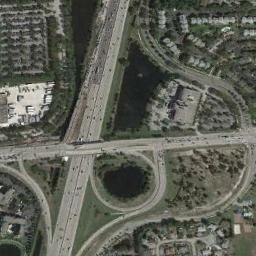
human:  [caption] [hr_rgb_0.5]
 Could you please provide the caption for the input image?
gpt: There are many trees beside the overpass .

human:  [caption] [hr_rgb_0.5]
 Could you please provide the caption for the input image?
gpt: The overpass is over the road in the residential area .

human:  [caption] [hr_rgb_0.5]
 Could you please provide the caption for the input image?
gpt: The overpass is on the grass next to some lakes .

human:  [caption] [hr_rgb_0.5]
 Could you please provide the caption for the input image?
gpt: There are two overpasses and three lakes in this area .

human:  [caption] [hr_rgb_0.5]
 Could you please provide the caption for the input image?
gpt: There are some green trees and three lakes beside the overpass .